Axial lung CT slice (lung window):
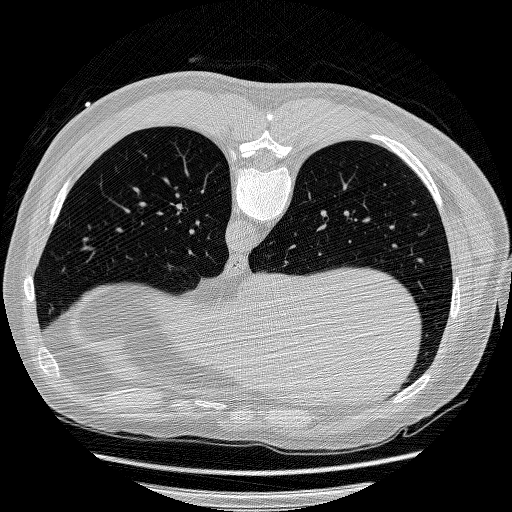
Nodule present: no